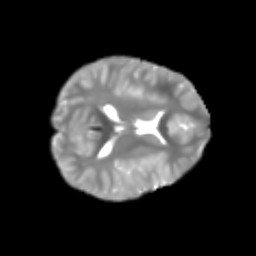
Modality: T2w
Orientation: axial
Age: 8
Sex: male
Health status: healthy